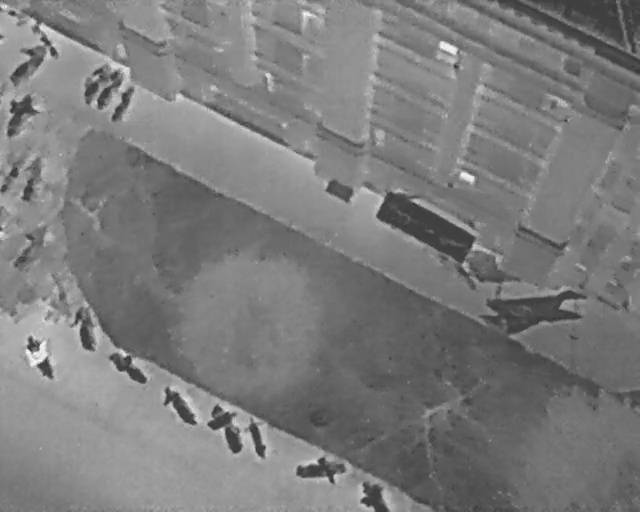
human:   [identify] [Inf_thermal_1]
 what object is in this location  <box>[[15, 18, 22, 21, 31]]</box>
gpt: <ref>1 medium bicycle at the top left</ref>

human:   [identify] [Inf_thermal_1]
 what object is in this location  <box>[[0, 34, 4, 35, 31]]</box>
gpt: <ref>1 small bicycle at the left</ref>